RGB frame:
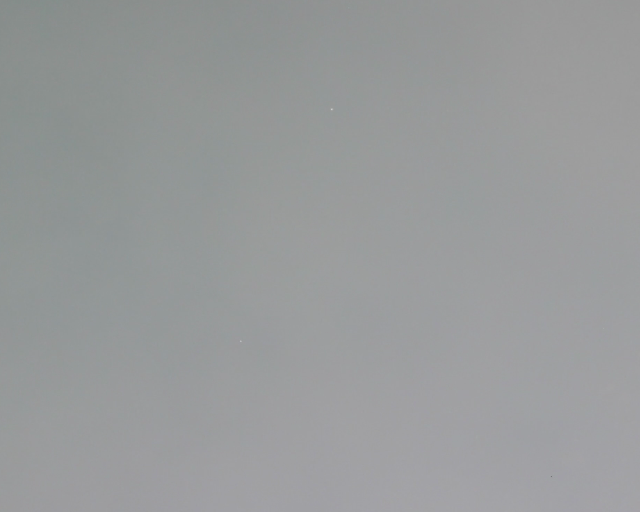
Thermal frame:
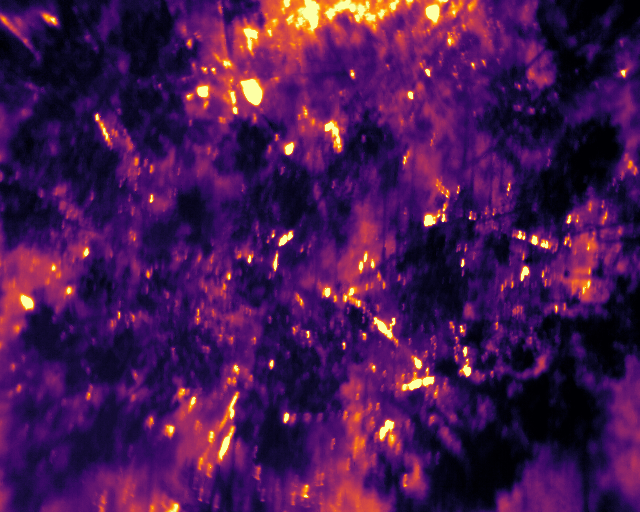
Captured: 2026-02-27 02:41:33
Pixels at or above 80 °C: 1171 (fraction of frame: 0.003574)